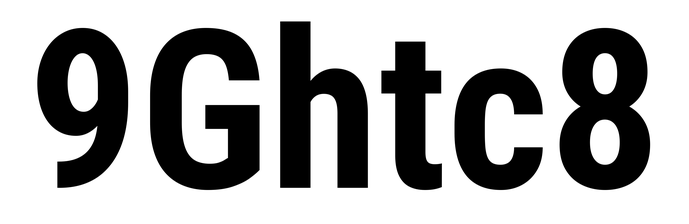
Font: Roboto_Condensed_Bold